Question: In my application, I have recording button. I want when user clicks on it each one second i change the background in order to simulate blinking. I created a handler and set it to 1 second therefore each one second this handler runs. Here i change the background. this my code:
'''
mUpdateUITimerTask = new Runnable() {
public void run() {
// Simulating blinking for capture button
if(bolToggle) {
bolToggle = false;
captureButton.setBackgroundDrawable(getResources().getDrawable(R.drawable.btn_record_blink));
} else {
bolToggle = true;
captureButton.setBackgroundDrawable(getResources().getDrawable(R.drawable.btn_record));
}
mHandler.postDelayed(mUpdateUITimerTask, 1000);
}
};
'''
When I run the app i see the changes but its not clear. buttons are like this:

When i run the application, red image is showing ok but for white image, it shows red image with a little white halo around it.
I tried to put 'captureButton.setBackgroundColor(Color.TRANSPARENT);' before setting background but result was same.
any suggestion would be appreciated. Thank you.
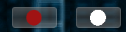
Answer: Found the answer you need: <URL>
Basically you want an <URL>. I believe this will make the entire button flash however, do you only want the red dot flashing?